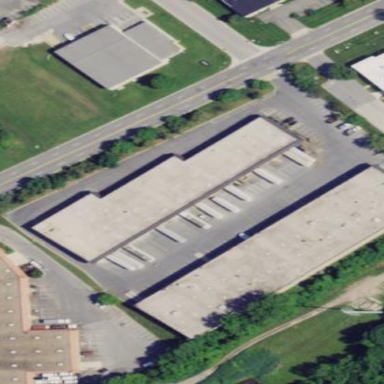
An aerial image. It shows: Commercial building.